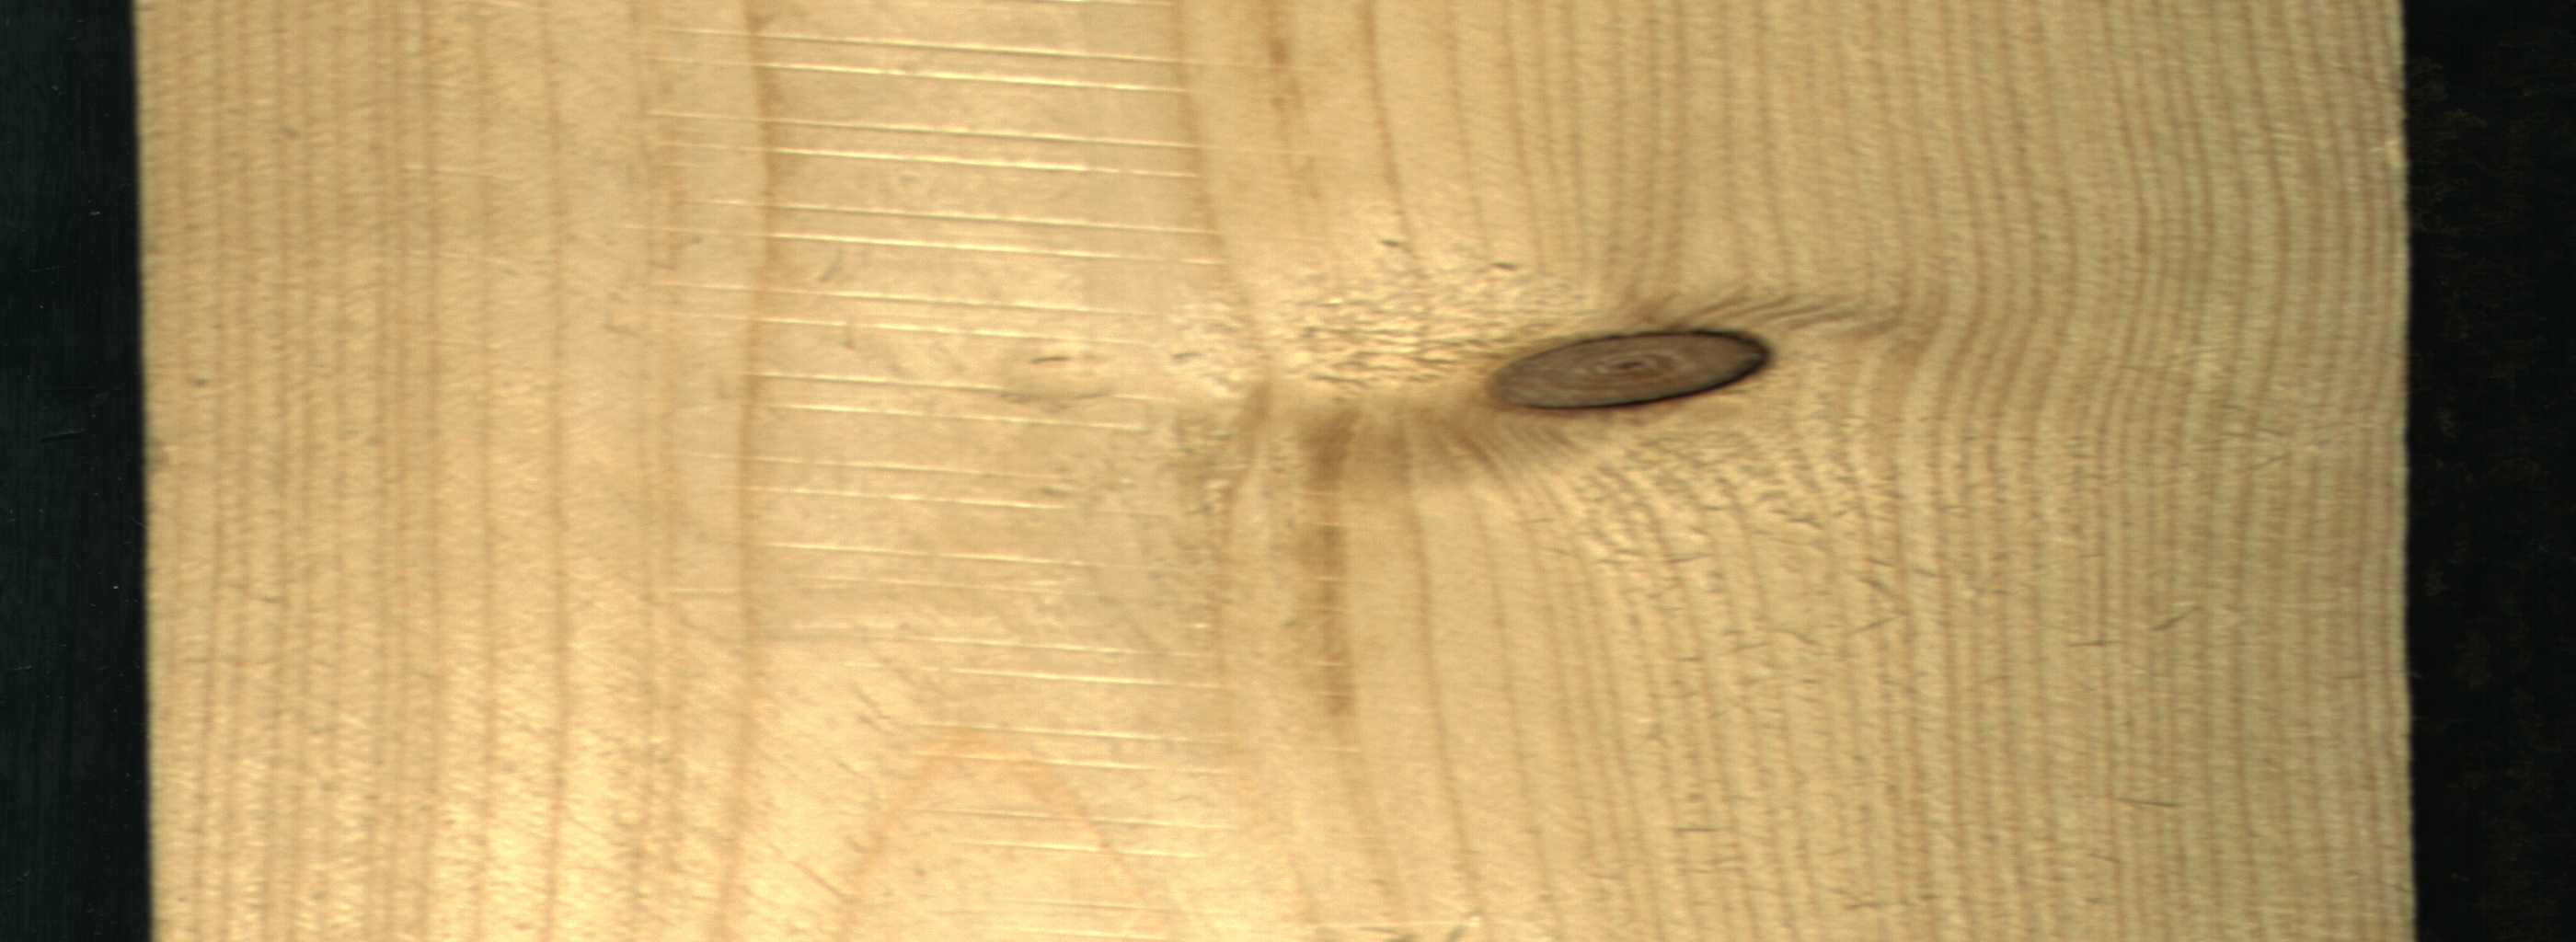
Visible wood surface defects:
Dead_Knot